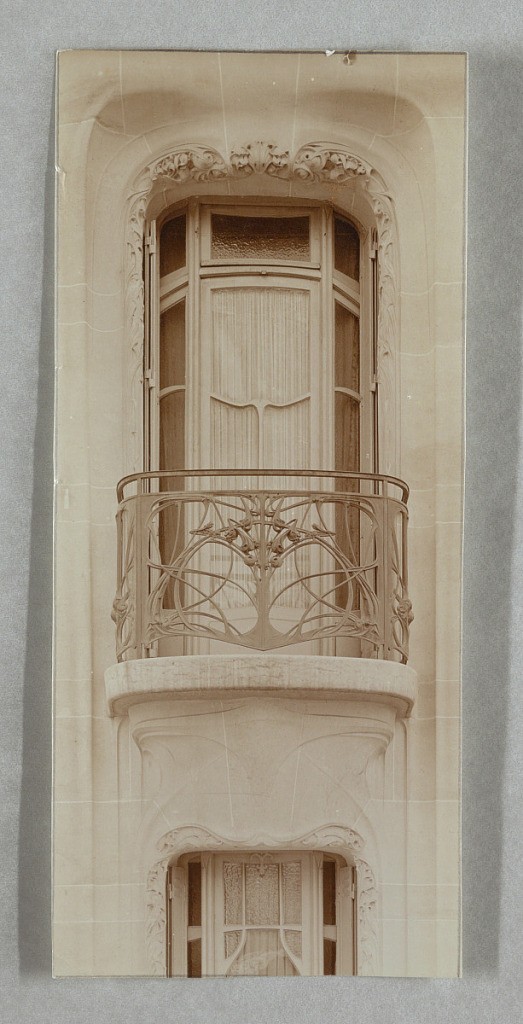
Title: Photograph of a Window on the Facade of the House of Hector Guimard, 22 Rue Mozart
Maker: Hector Guimard, French, 1867–1942
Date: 1910
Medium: Photographic print on sensitized paper
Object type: Photograph
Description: Photograph of a window on the facade of Hector Guimard's house on a higher story. Window has a metalwork balustrade.